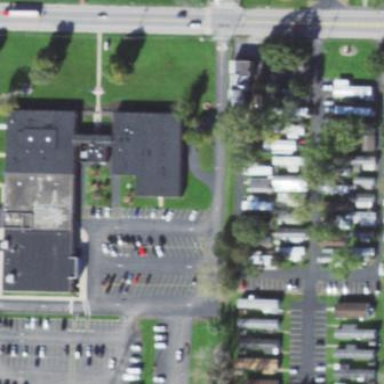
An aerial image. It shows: Residential area designated for community of trailers.